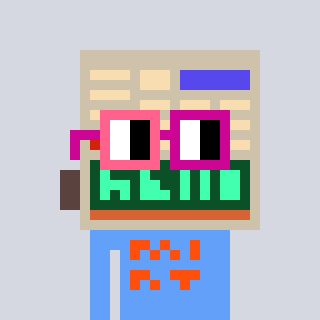
a pixel art character with square pink and red glasses, a calculator-shaped head and a blue-colored body on a cool background